Field crop: maize
Growth stage: 2
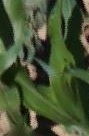
Species: maize